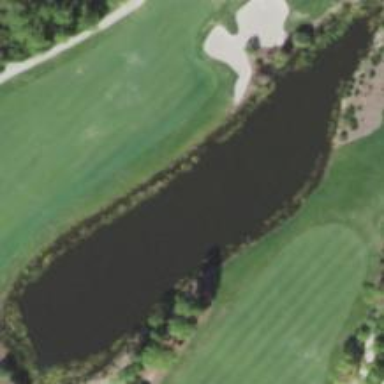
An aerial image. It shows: Scenic view of water hazard on golf course. The natural water feature adds beauty to the landscape.